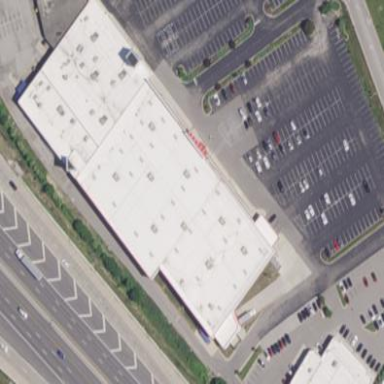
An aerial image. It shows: Retail building.